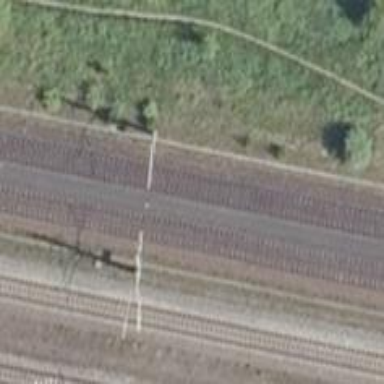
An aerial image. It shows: Milestone along the railway track with catenary mast.